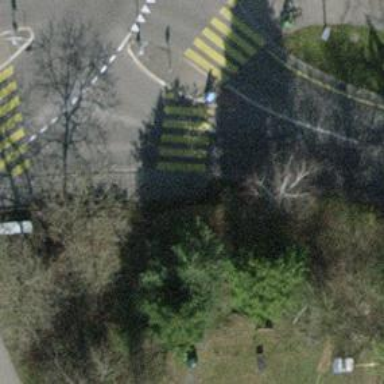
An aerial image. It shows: Kerb serving as barrier.